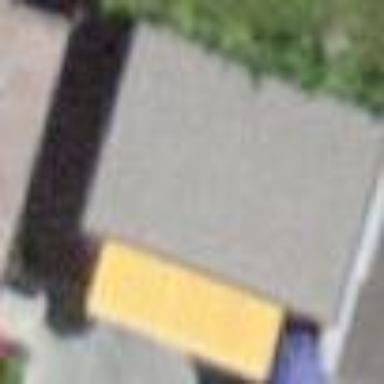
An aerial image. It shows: Garage.